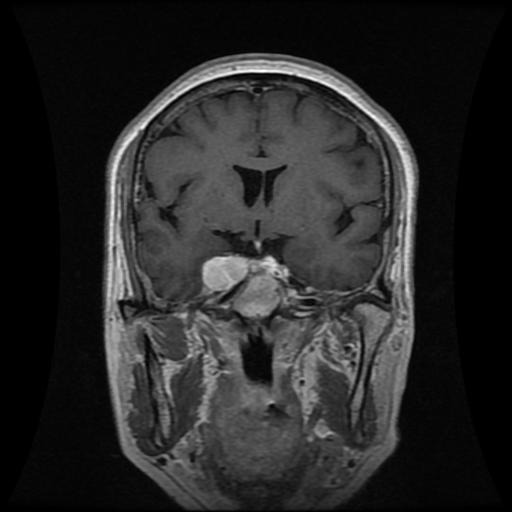
Label: meningioma